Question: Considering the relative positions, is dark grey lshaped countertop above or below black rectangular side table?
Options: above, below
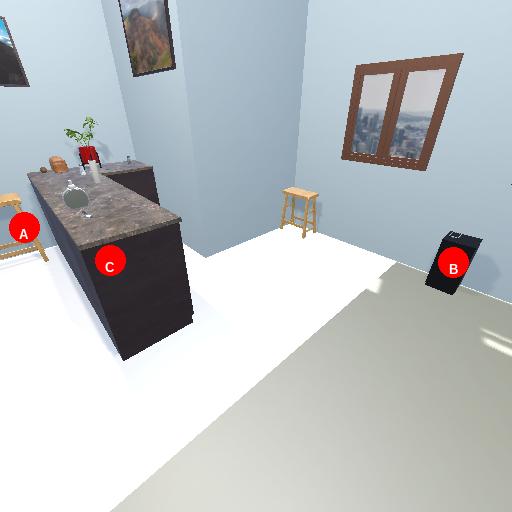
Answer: above